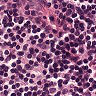
Metastatic tissue present: no